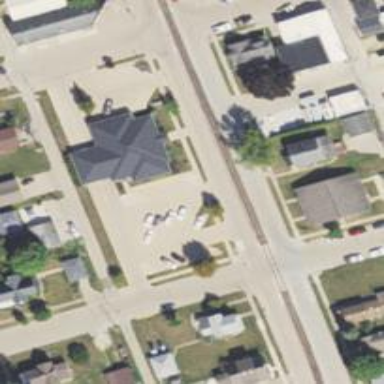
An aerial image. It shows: Residential road that also serves as bicycle path.